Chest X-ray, PA view. Patient: 54 years old, sex M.
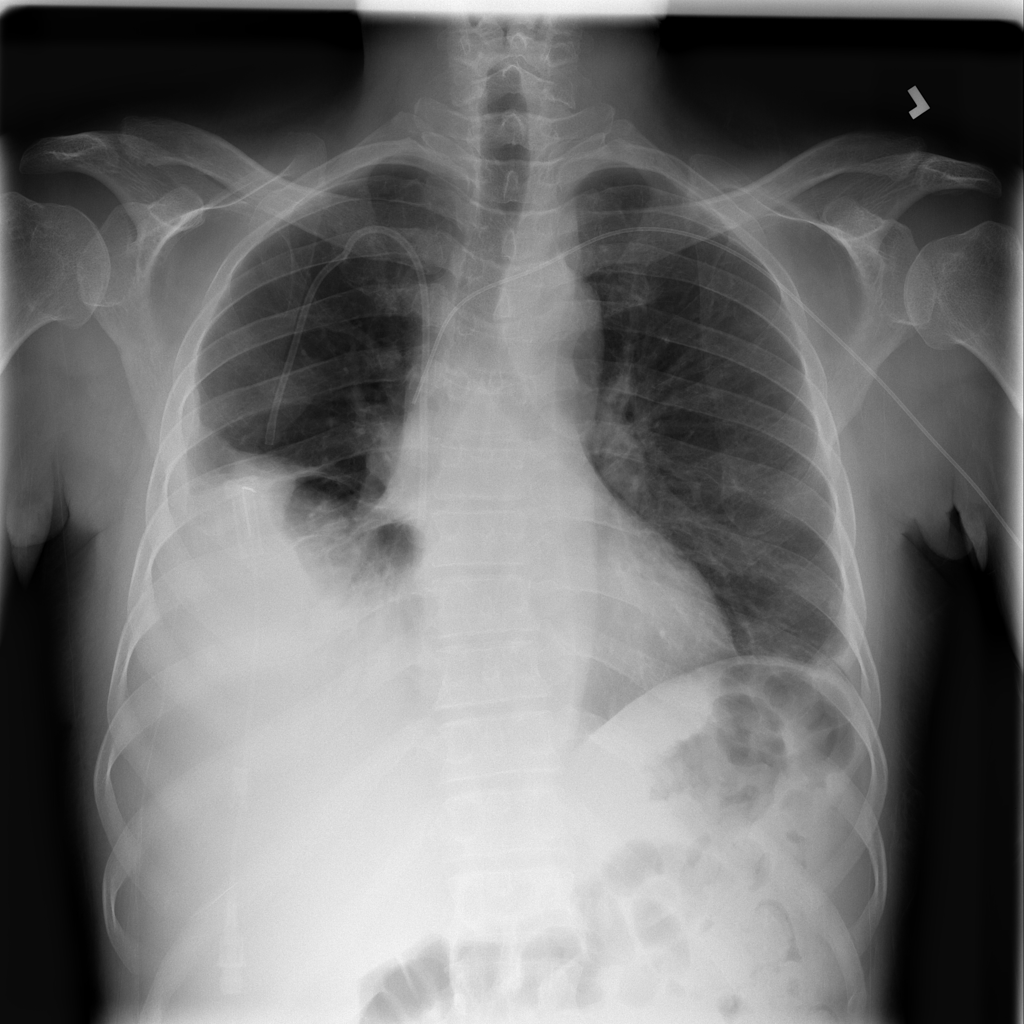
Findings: No Finding